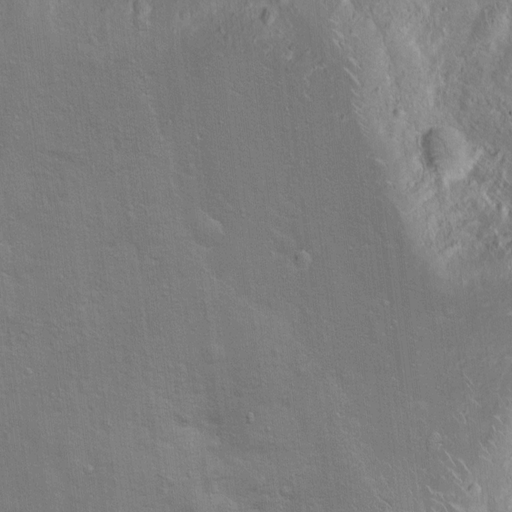
Objects detected: cone